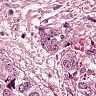
Metastatic tissue present: yes